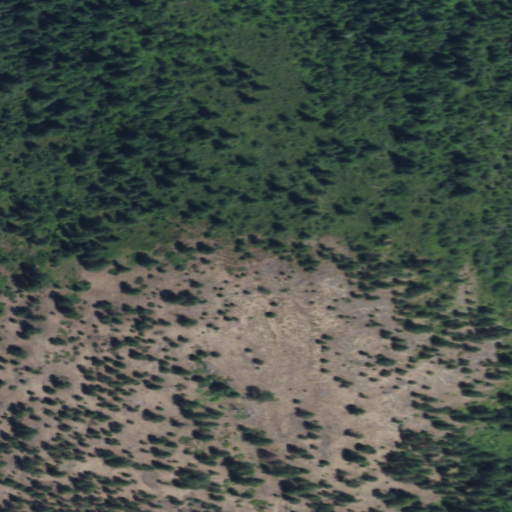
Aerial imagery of mountain in Washington named Bald Mountain containing evergreen forest, grassland, and shrub